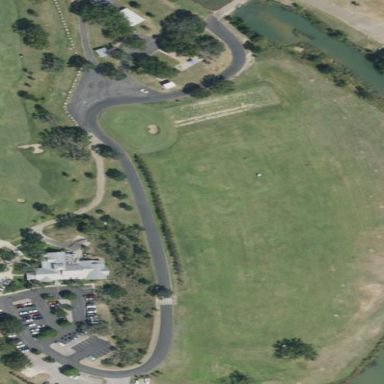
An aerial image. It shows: Driving range for golf practice.